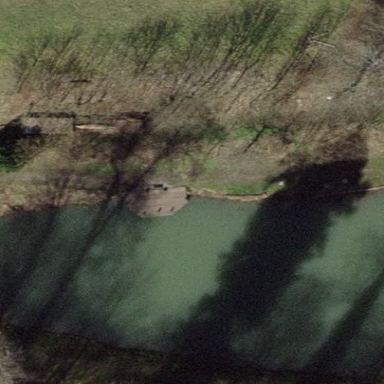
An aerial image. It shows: Pond with natural water.